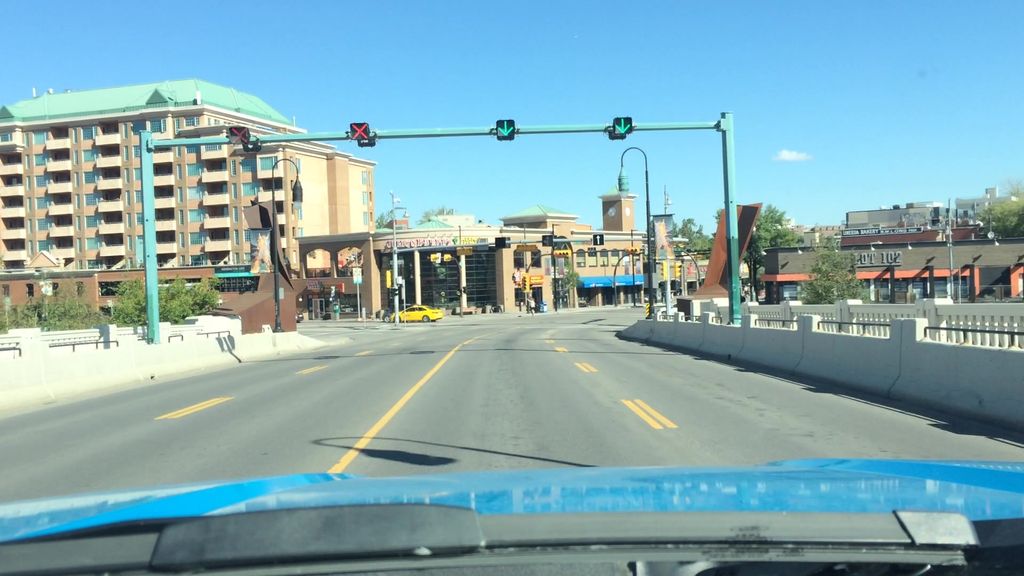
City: calgary